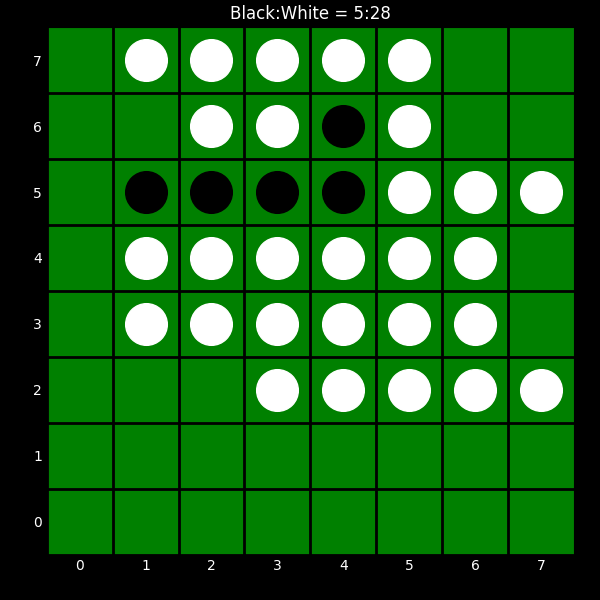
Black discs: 5
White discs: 28